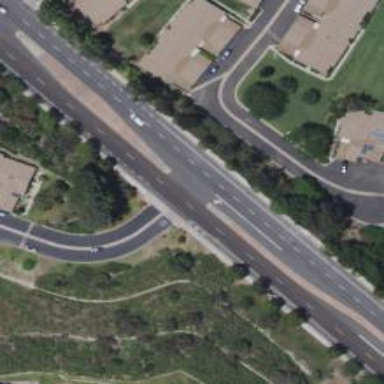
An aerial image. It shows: Secondary road.